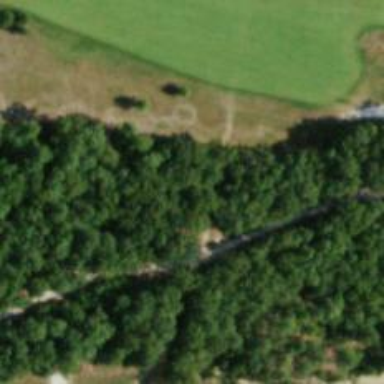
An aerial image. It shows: Service road designated as golf cart path.